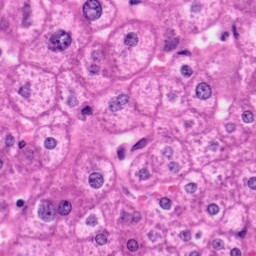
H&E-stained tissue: Liver